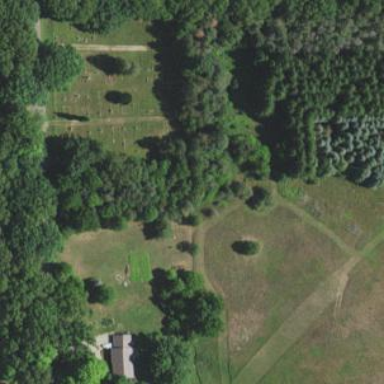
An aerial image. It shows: Cemetery.